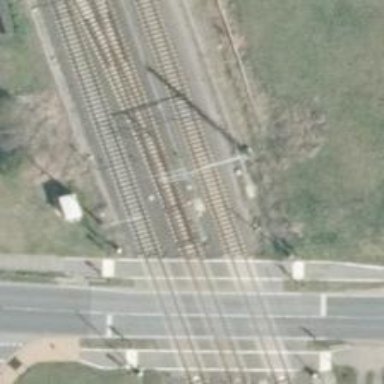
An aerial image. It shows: Railway switch with the turnout on the left side.